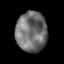
Tissue: prostate
Cell type: Epithelial cells
Senescence score: 0.3353
Nuclear area (px): 1218
Mean DAPI intensity: 111.886